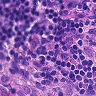
Metastatic tissue present: no